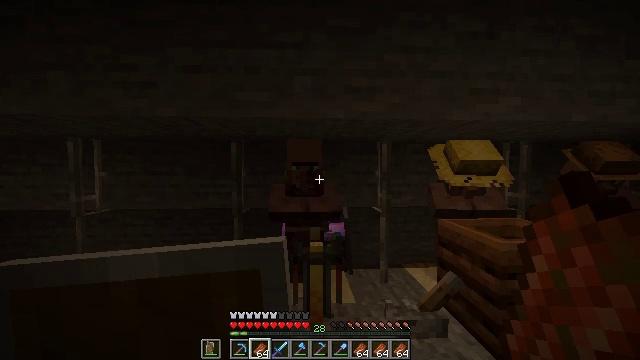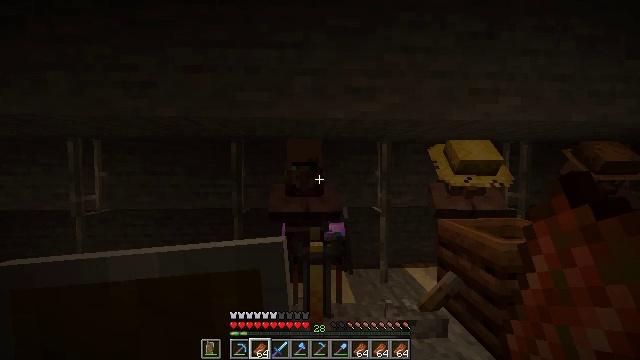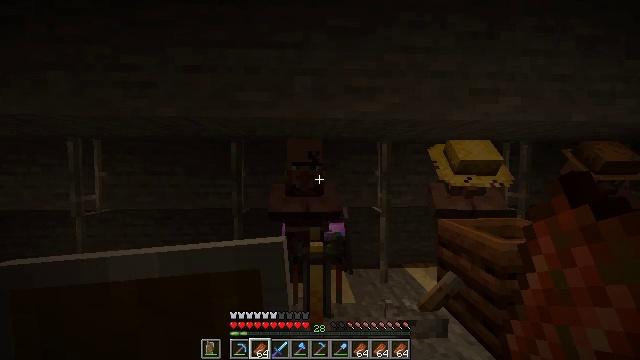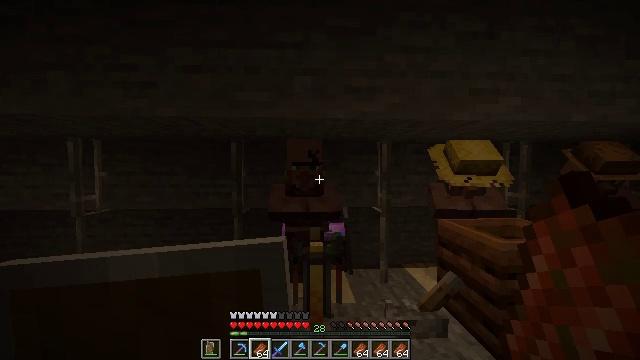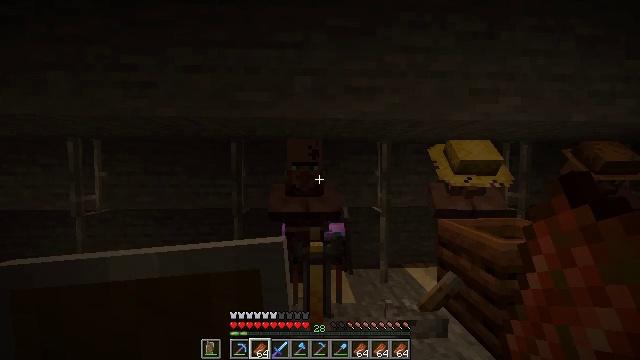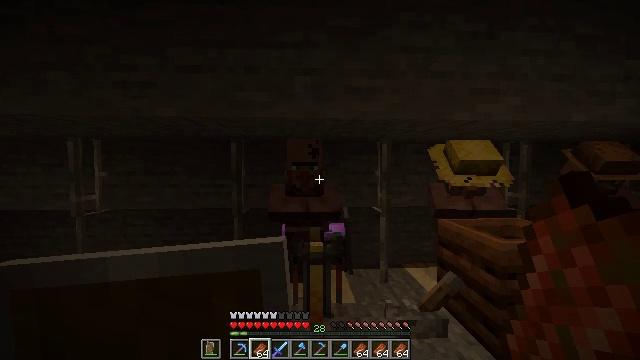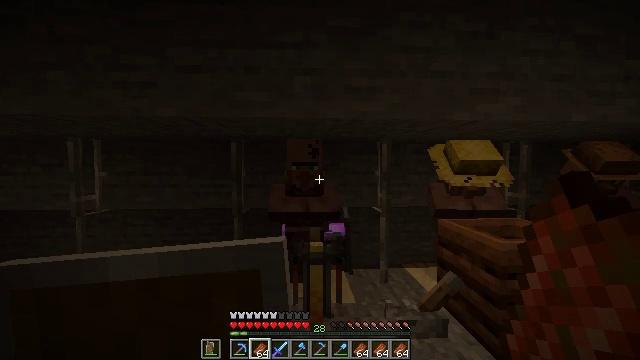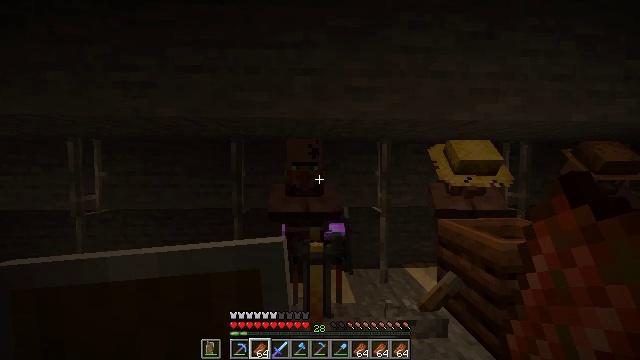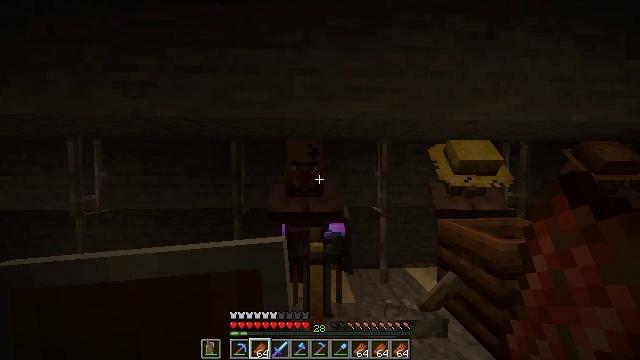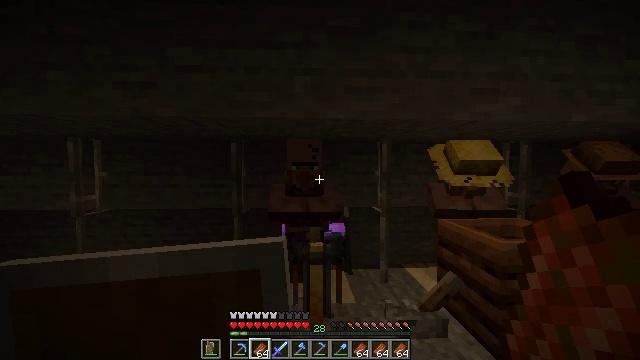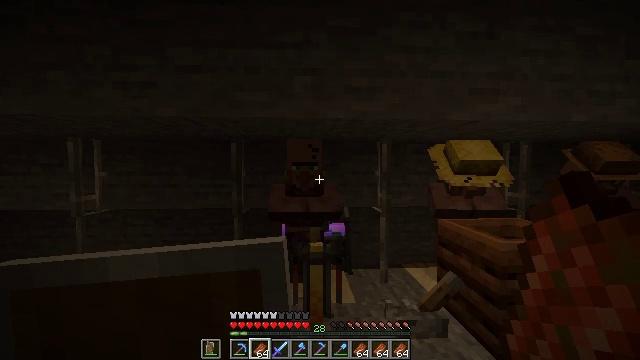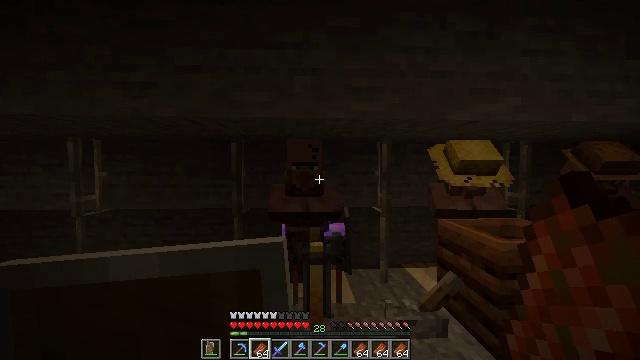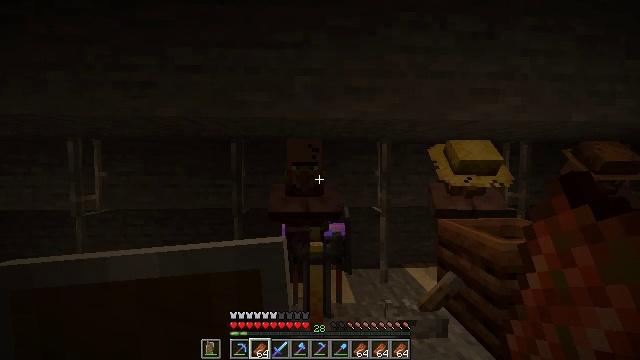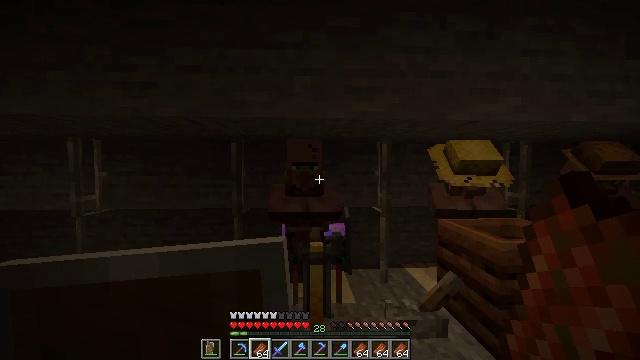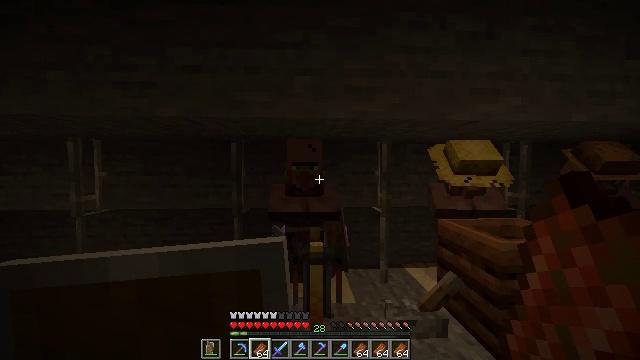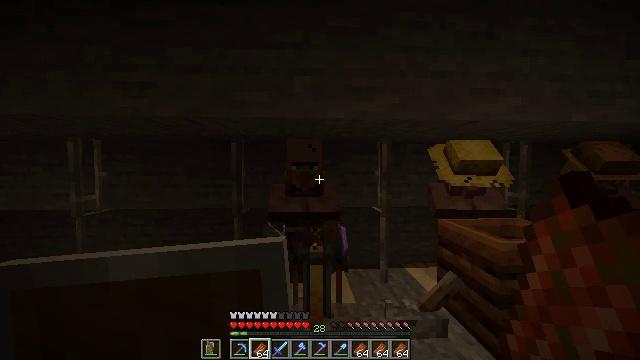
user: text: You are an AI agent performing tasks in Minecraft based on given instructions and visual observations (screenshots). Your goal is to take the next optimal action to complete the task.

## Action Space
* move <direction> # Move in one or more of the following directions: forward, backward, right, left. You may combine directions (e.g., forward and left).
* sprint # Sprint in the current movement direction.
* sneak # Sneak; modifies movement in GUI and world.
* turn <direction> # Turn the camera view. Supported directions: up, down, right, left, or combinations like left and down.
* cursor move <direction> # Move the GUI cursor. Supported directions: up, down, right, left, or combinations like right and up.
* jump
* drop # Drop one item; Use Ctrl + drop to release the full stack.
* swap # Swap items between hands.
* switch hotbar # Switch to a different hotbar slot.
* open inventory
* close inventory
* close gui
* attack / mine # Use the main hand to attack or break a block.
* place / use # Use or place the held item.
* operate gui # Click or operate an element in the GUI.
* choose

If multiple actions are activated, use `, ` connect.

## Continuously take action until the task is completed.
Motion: motion action
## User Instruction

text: Attack the blue shulker box to gather it.
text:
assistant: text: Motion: no_op
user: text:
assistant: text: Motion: no_op
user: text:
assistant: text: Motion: no_op
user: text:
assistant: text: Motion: no_op
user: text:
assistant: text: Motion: no_op
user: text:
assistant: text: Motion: no_op
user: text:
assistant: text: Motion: no_op
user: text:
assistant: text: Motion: no_op
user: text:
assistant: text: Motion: no_op
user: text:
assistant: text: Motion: no_op
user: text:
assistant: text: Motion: no_op
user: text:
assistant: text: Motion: no_op
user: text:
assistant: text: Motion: no_op
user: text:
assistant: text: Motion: no_op
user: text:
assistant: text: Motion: no_op
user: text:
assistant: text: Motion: no_op
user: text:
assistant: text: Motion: no_op
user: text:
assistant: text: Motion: no_op
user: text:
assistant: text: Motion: no_op
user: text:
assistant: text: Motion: no_op
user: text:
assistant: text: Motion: no_op
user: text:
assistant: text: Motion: no_op
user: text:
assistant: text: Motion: no_op
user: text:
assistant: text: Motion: no_op
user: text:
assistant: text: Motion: no_op
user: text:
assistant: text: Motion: no_op
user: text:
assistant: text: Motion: no_op
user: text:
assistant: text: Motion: no_op
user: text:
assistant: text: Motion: no_op
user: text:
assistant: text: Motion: no_op